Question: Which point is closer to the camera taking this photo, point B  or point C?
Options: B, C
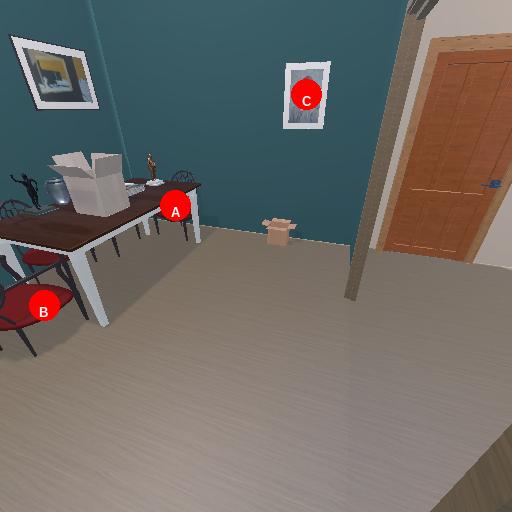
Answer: B